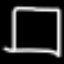
Label: square